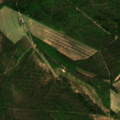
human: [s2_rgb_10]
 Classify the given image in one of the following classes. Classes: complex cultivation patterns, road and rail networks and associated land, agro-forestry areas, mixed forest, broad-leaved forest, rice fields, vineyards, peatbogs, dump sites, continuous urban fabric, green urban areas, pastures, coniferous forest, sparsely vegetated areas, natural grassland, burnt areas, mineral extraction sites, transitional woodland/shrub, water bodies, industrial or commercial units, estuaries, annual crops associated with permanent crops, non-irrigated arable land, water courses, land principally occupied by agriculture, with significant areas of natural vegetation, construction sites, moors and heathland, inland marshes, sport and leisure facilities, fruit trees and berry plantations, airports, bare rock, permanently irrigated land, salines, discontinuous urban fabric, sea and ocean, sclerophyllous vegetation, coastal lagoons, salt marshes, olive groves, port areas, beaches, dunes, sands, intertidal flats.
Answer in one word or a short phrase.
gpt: non-irrigated arable land, land principally occupied by agriculture, with significant areas of natural vegetation, coniferous forest, mixed forest, transitional woodland/shrub